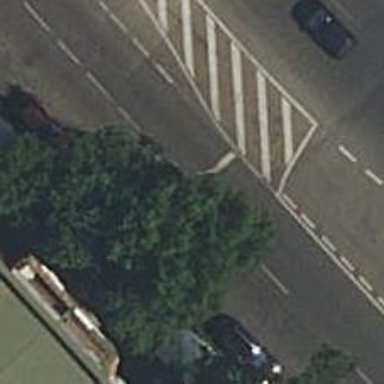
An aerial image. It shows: Road with traffic signals.